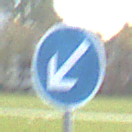
Verkehrszeichen: VorgeschriebeneVorbeifahrtLinks
Umgebung: Outdoor, Suburban
Tageszeit: MorningAfternoon
Wetter: PartlyCloudy
Licht: Natural
Jahreszeit: NotSpecified
Kontrast: MediumContrast